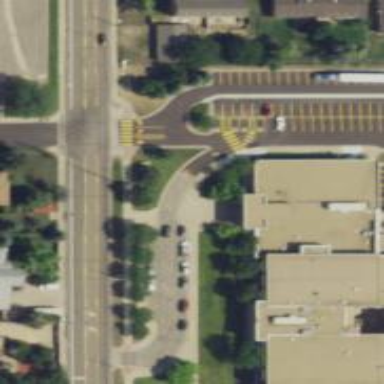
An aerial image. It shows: Service road with asphalt surface designated for school use.